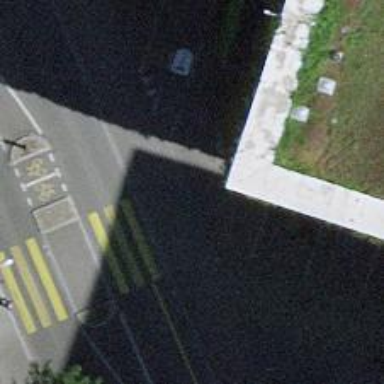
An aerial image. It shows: Bollard barrier.